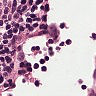
Metastatic tissue present: no